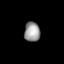
Tissue: lung
Cell type: Endothelial cells
Senescence score: 0.5806
Nuclear area (px): 302
Mean DAPI intensity: 153.235